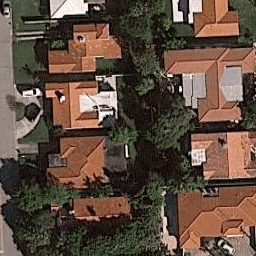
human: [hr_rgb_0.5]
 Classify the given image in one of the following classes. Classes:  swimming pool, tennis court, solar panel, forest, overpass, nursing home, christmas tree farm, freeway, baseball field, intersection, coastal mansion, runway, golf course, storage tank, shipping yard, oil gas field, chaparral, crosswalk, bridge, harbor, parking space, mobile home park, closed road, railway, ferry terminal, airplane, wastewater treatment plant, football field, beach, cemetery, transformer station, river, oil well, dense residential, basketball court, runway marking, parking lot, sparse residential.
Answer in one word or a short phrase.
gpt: coastal mansion